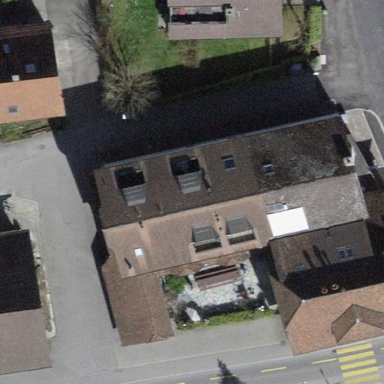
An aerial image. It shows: Building with tiled roof.